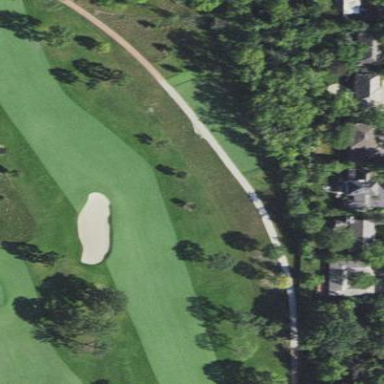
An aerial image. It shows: Rough grassy area used for golf.